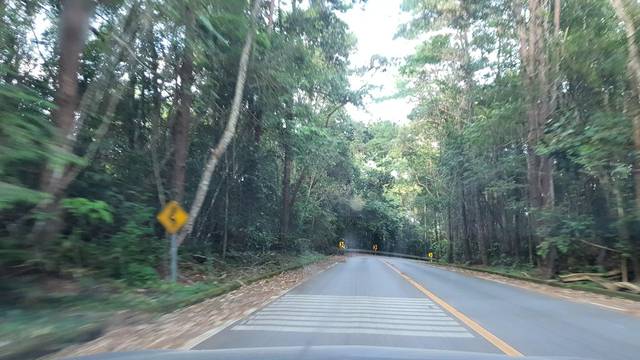
Region: Thailand
Coordinates: 18.803, 98.905